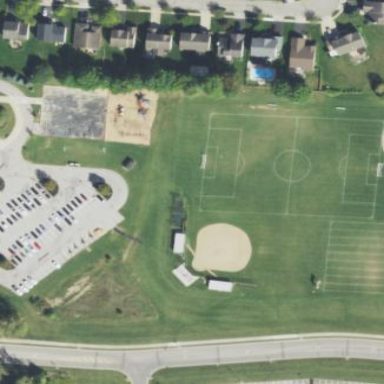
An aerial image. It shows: Baseball pitch for leisure land activities.